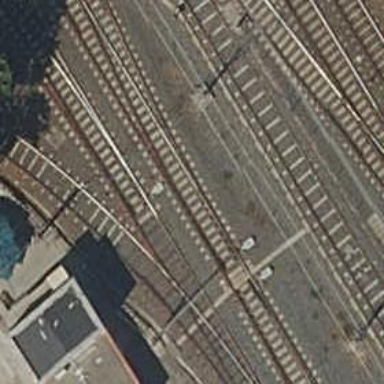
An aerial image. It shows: Railway switch.